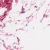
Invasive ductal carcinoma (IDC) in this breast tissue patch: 0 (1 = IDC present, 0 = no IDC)